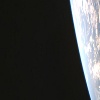
Label: space